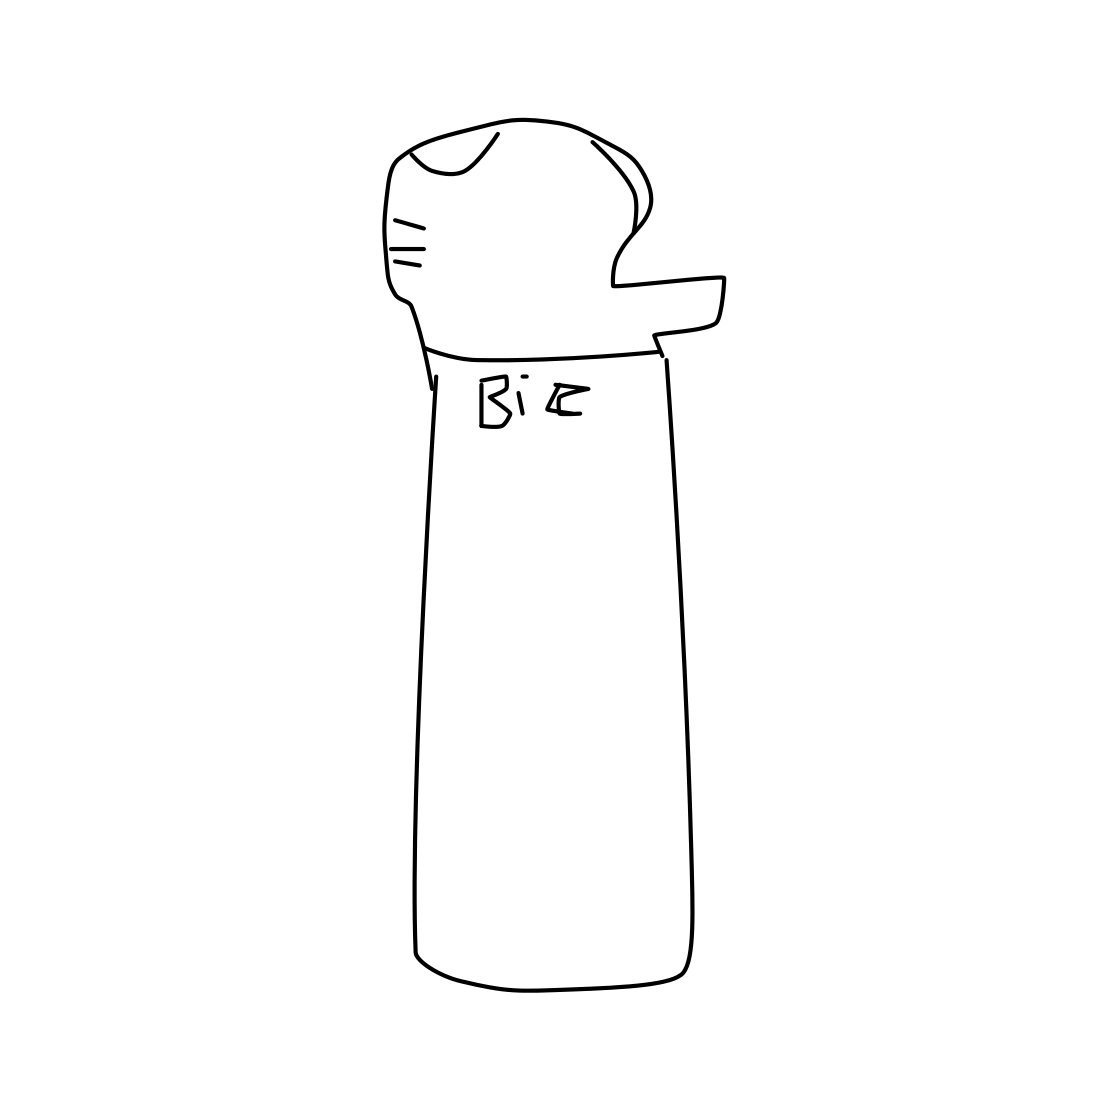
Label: lighter